Interaction volume radius: 5 \u00c5
Interaction volume height: 35 \u00c5
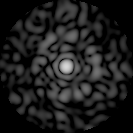
Disorder parameter: 0.8394